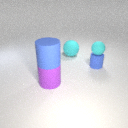
large purple rubber cylinder to the left of small blue rubber cylinder